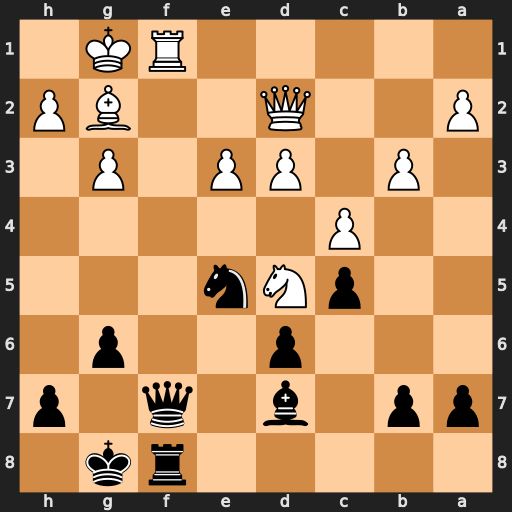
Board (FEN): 5rk1/pp1b1q1p/3p2p1/2pNn3/2P5/1P1PP1P1/P2Q2BP/5RK1
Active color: b
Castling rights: -
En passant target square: -
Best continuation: Qxf1+ Bxf1 Nf3+ Kh1 Nxd2